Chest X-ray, PA view. Patient: 62 years old, sex F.
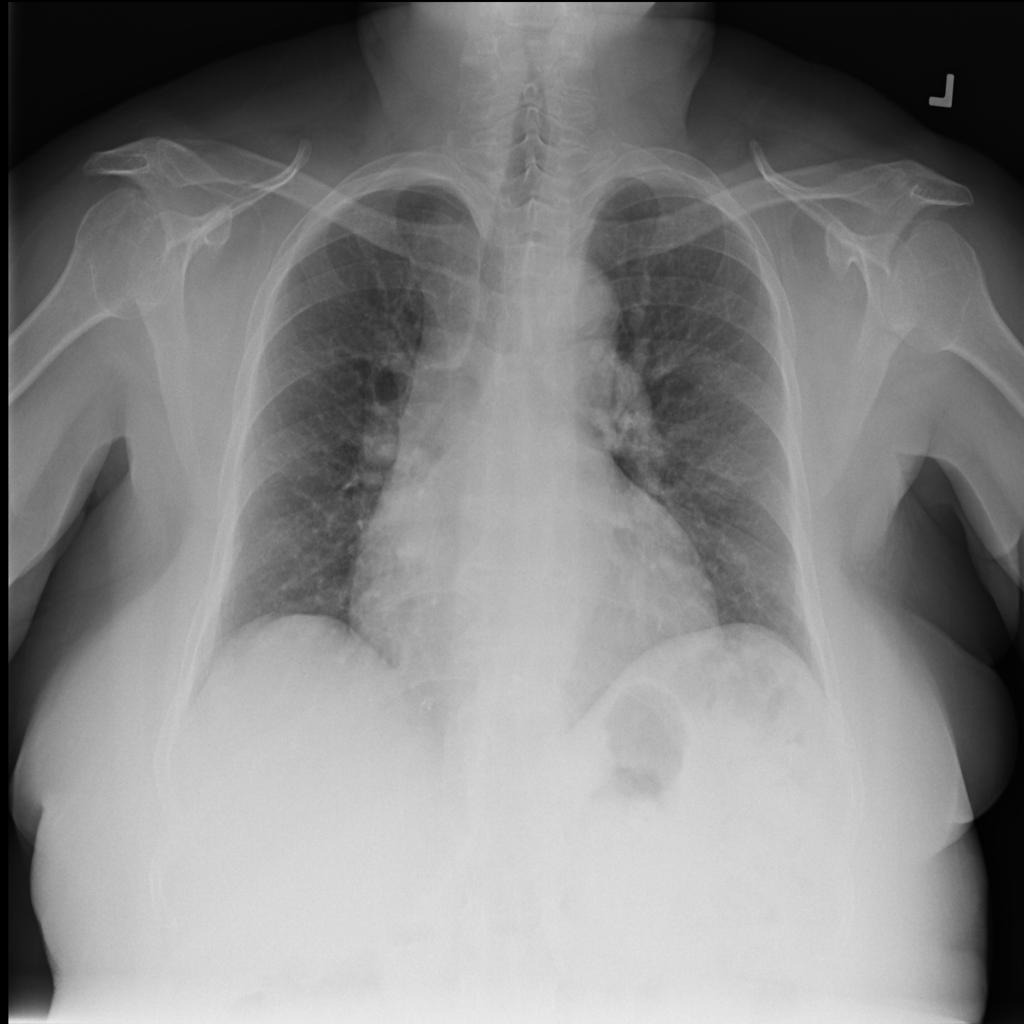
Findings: Infiltration